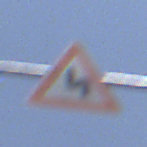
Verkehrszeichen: DoppelkurveZunaechstLinks
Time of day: Midday
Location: Outdoor (Nature)
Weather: PartlyCloudy
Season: NotSpecified
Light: Natural